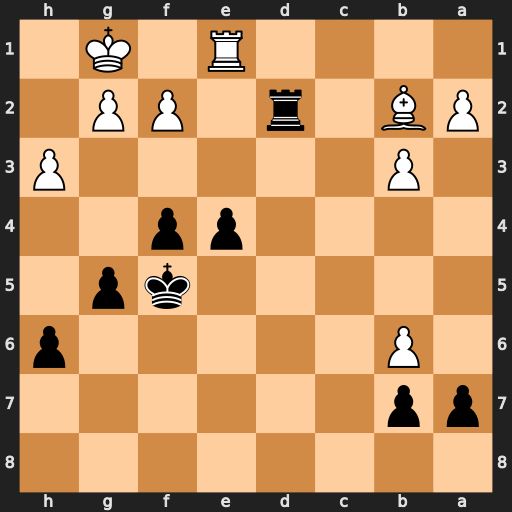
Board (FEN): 8/pp6/1P5p/5kp1/4pp2/1P5P/PB1r1PP1/4R1K1
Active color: b
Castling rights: -
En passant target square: -
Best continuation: Rxb2 bxa7 Rxa2